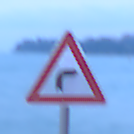
Verkehrszeichen: KurveRechts
Umgebung: Outdoor, Urban
Tageszeit: Dawn
Wetter: PartlyCloudy
Licht: Natural
Jahreszeit: NotSpecified
Kontrast: LowContrast